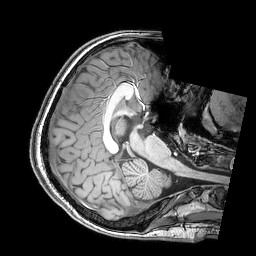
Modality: T1w
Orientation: axial